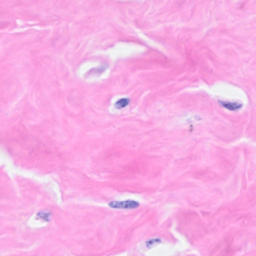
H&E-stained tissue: Breast